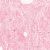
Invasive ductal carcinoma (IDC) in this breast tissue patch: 0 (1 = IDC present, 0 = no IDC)